Field crop: maize
Growth stage: 2
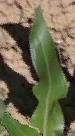
Species: maize